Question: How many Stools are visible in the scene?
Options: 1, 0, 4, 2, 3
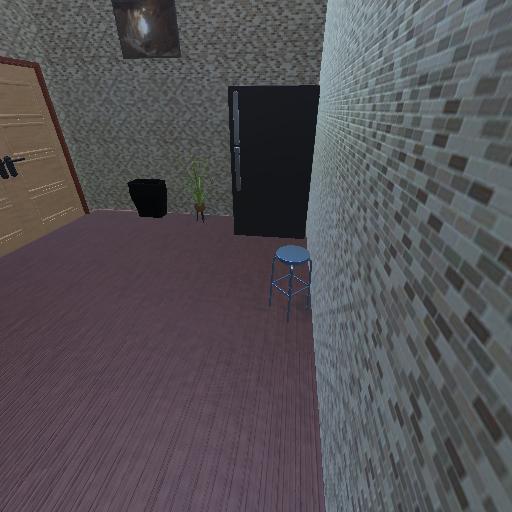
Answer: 1